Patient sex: F
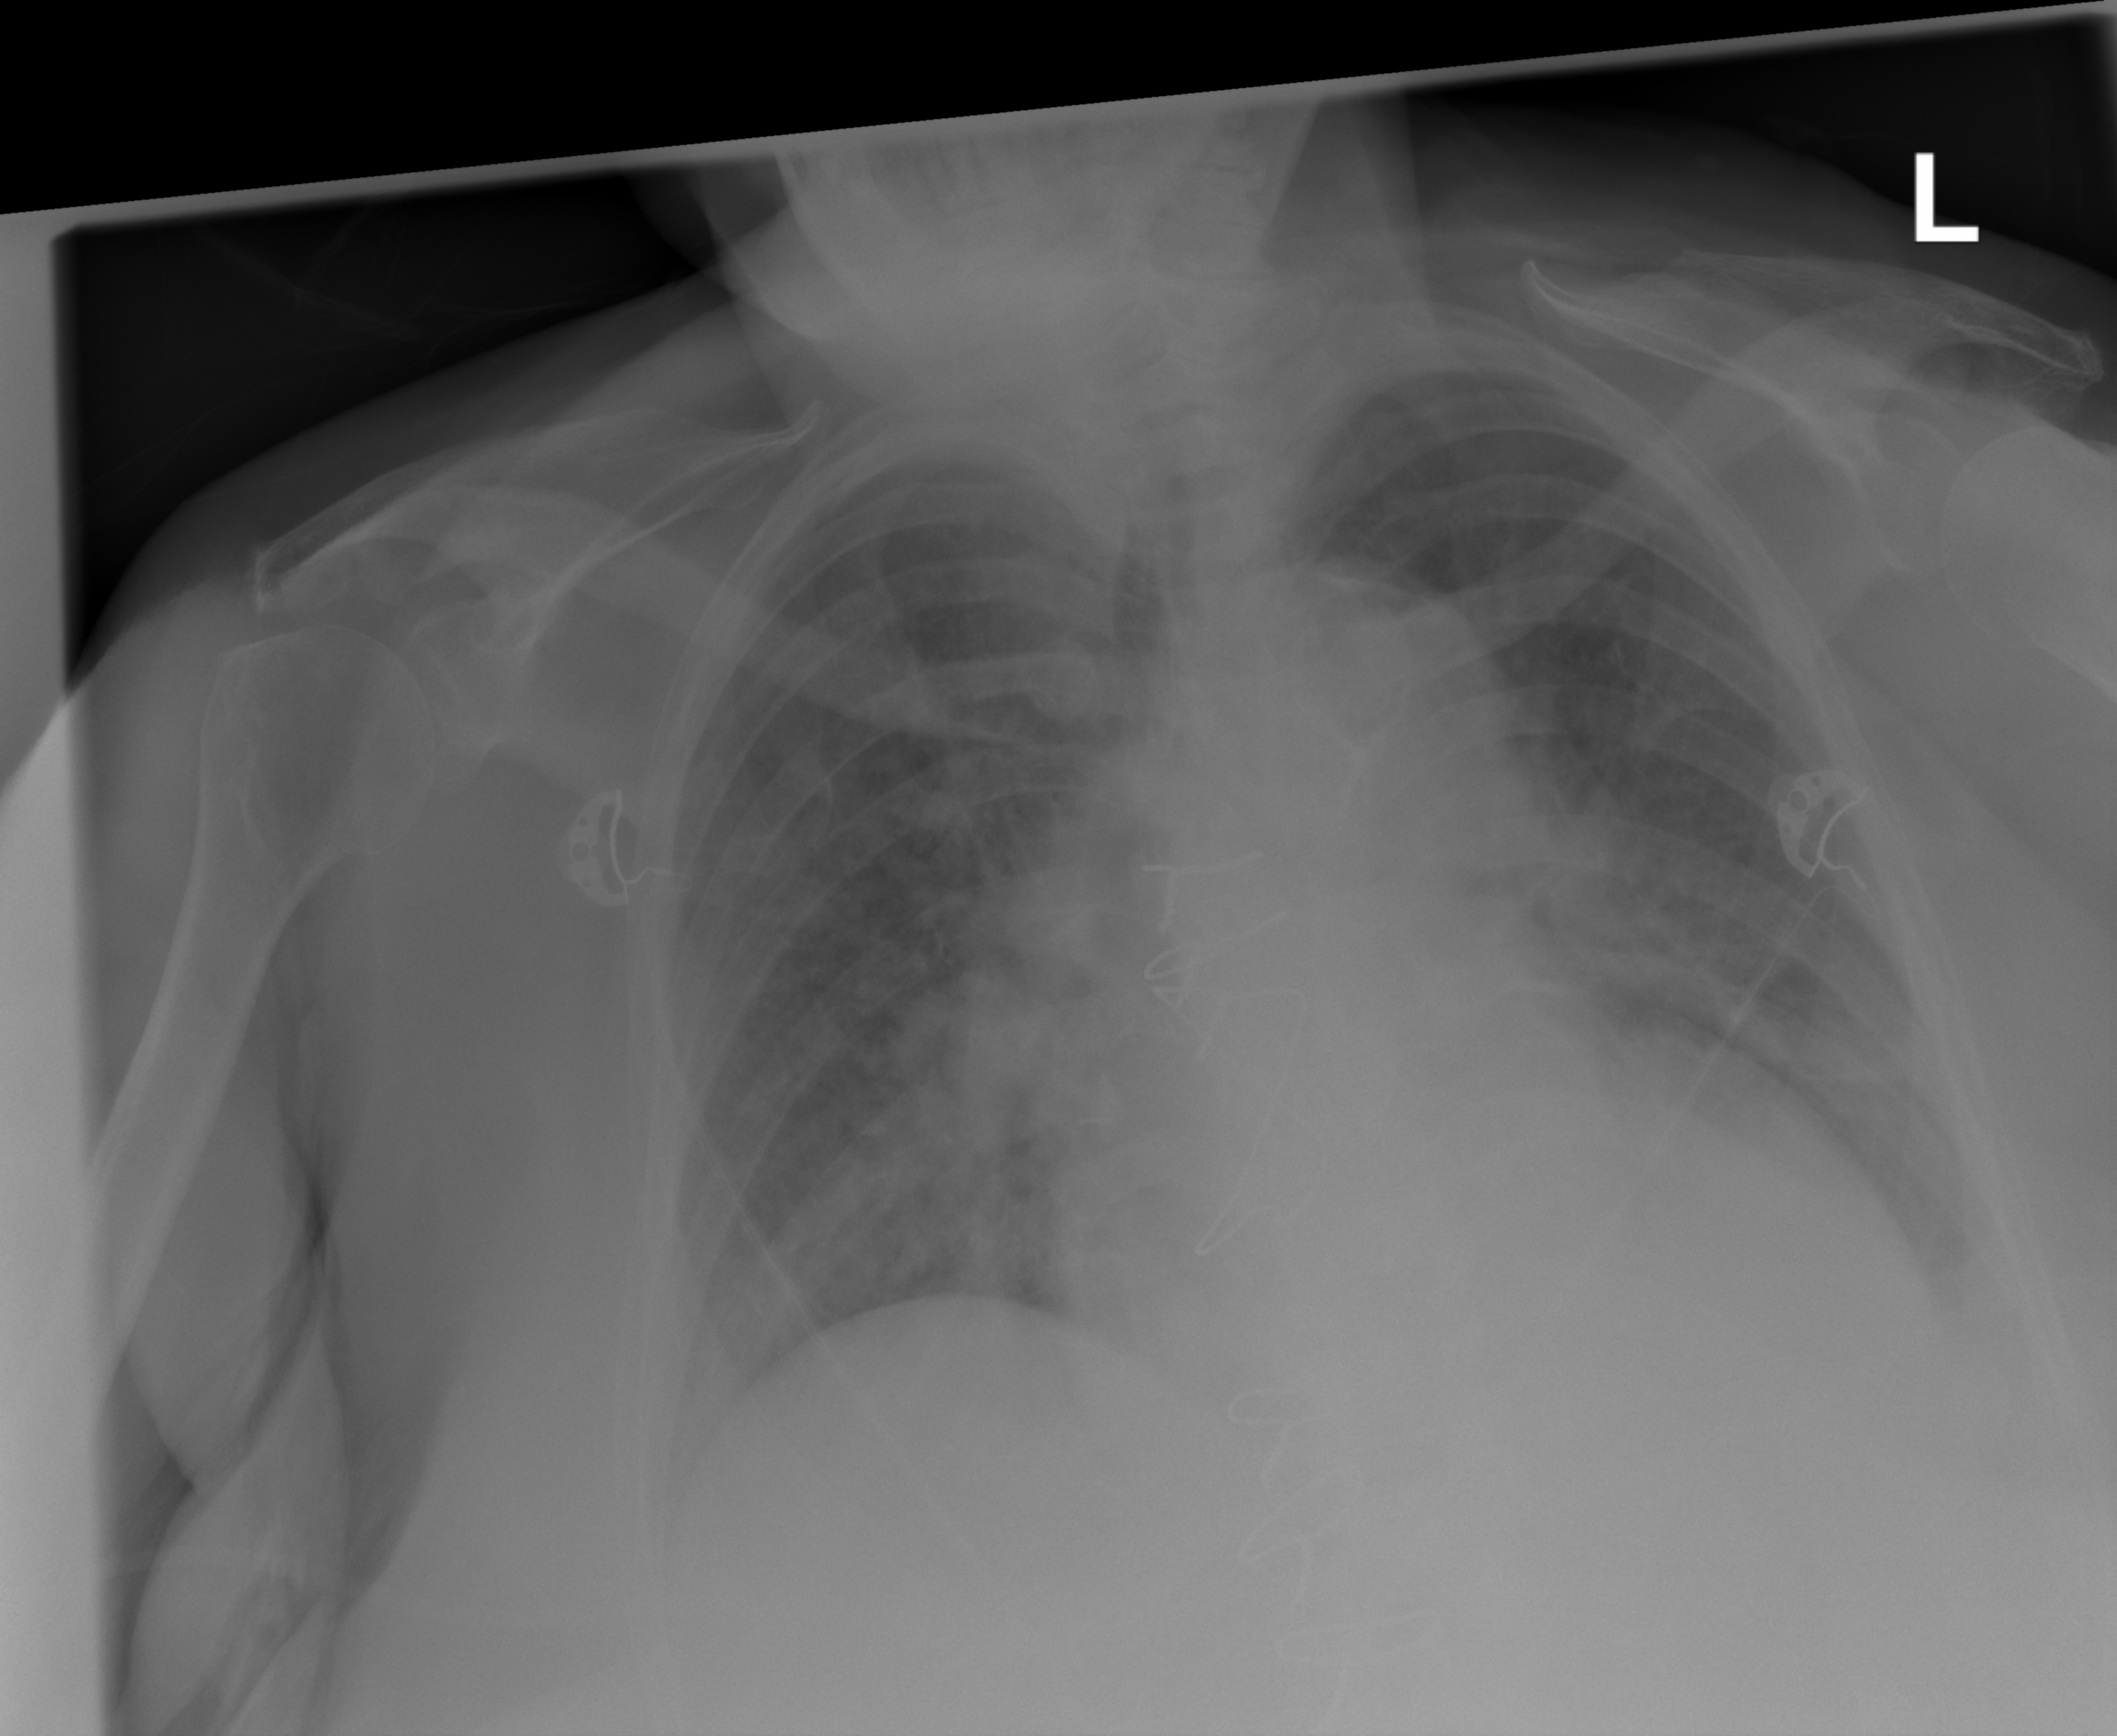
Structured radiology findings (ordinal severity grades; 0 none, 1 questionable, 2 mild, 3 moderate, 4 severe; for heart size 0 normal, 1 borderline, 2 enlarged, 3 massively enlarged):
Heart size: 2
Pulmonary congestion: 2
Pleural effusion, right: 2
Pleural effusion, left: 2
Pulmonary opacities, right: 2
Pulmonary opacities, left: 0
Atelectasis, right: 2
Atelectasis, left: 2